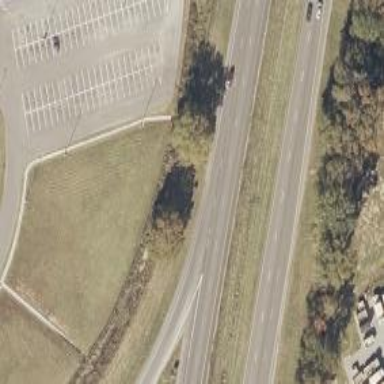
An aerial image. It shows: Motorway junction.